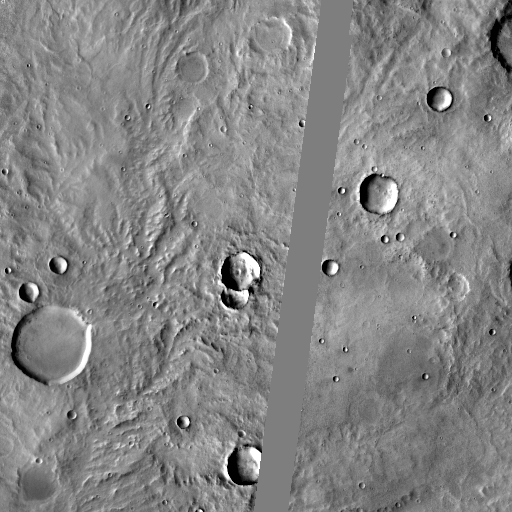
Crater classes present: Background, Other, Layered, Buried